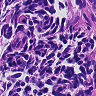
Metastatic tissue present: yes